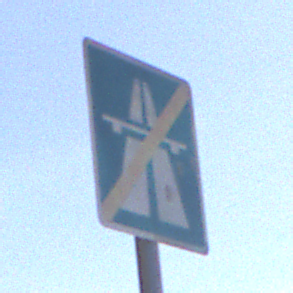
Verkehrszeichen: EndeAutbahn
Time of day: MorningAfternoon
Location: Outdoor (RoadRail)
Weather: PartlyCloudy
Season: NotSpecified
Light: Natural